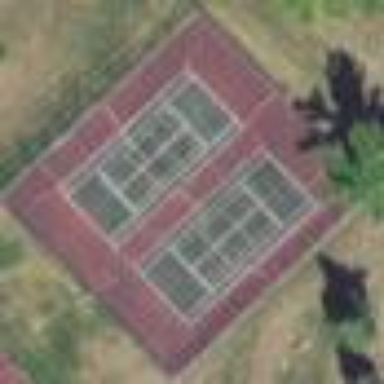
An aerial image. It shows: Hard surface tennis pitch for sport and leisure.